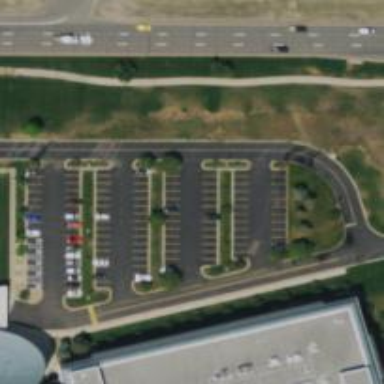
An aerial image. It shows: Parking space is available.